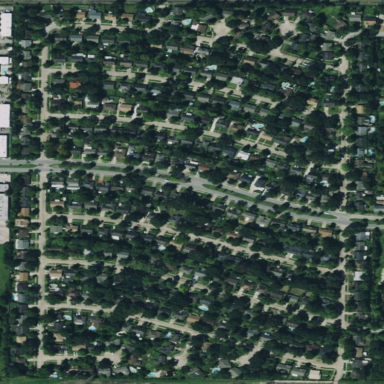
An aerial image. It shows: Residential area consisting of single-family homes.